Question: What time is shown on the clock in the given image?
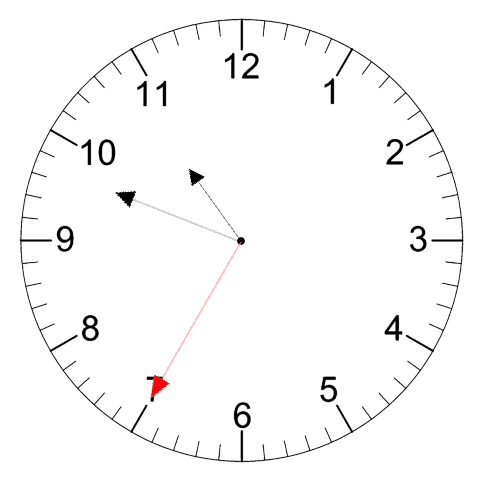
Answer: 10:48:35